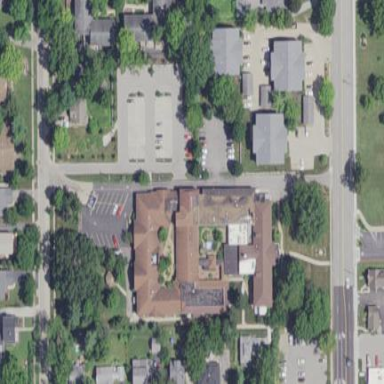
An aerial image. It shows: Nursing home building.